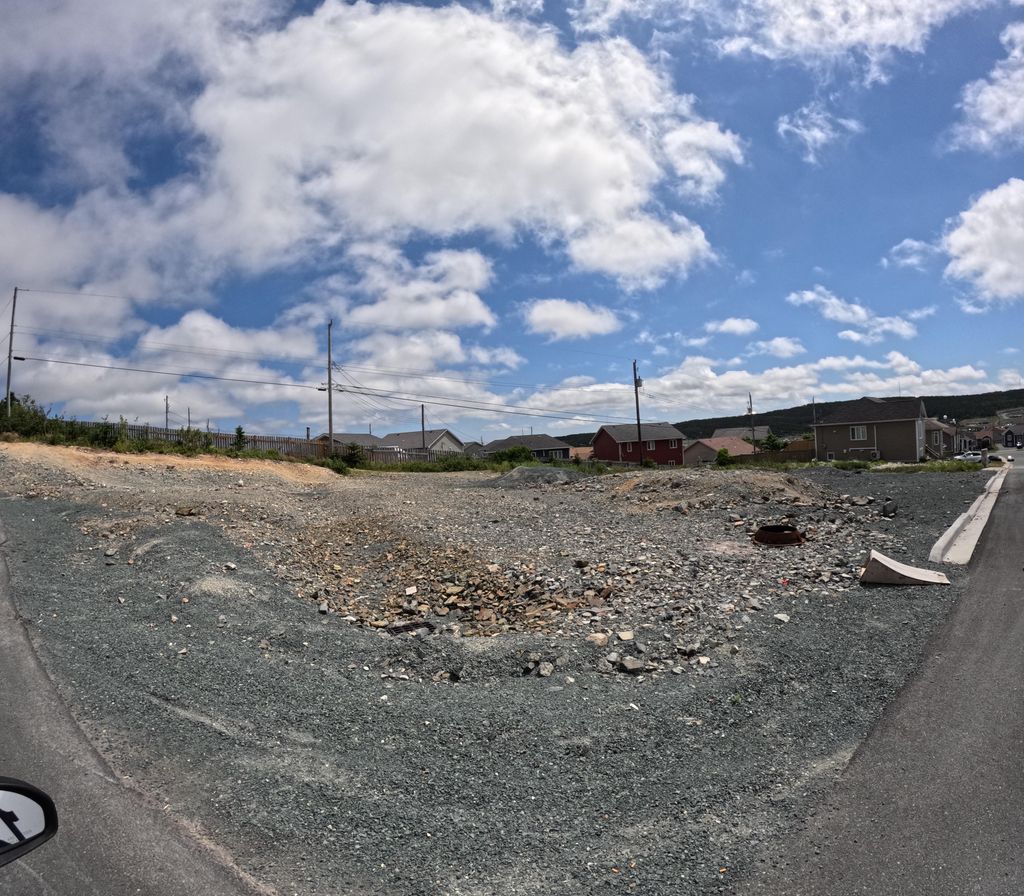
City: st_johns